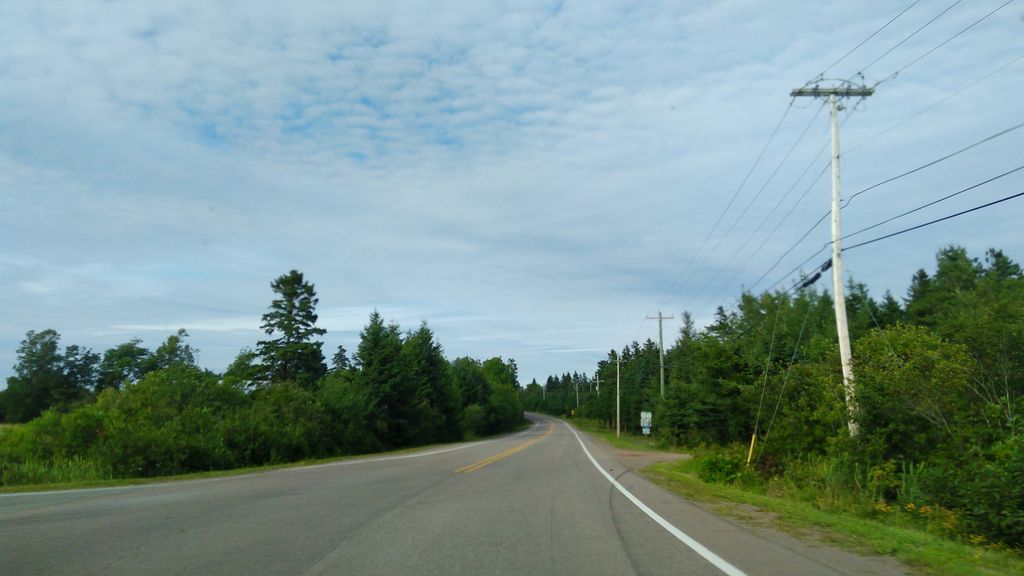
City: charlottetown